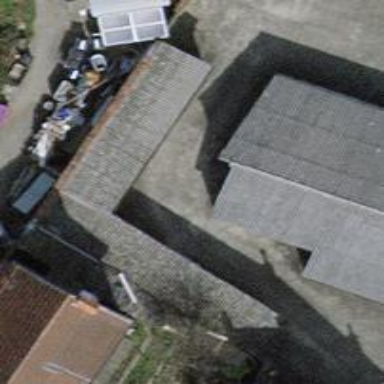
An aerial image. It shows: View of roof of building.